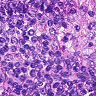
Metastatic tissue present: no